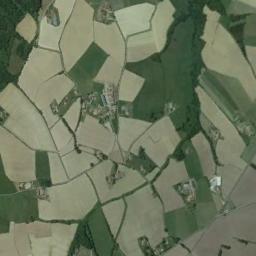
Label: rectangular_farmland